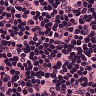
Metastatic tissue present: no